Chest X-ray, PA view. Patient: 24 years old, sex M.
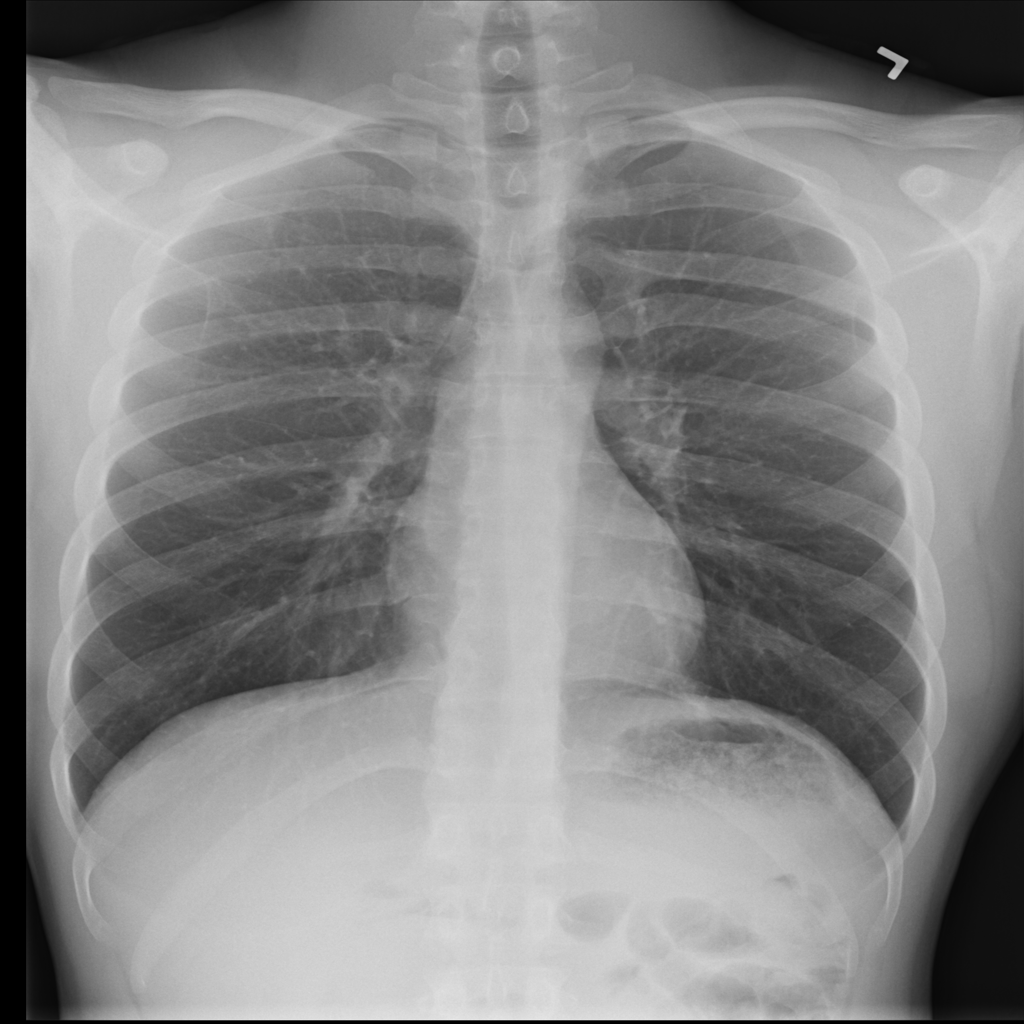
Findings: No Finding